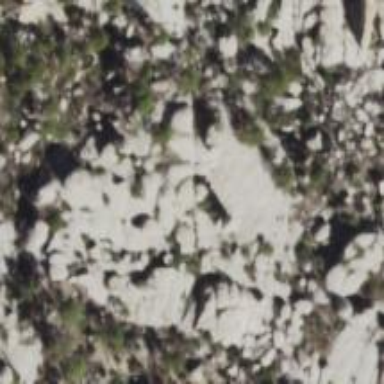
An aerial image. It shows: Landscape of bare rock.